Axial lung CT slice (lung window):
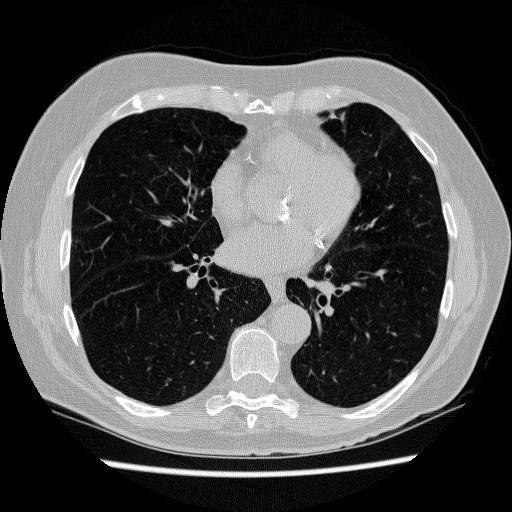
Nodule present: no